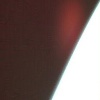
Label: sunburn